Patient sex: M
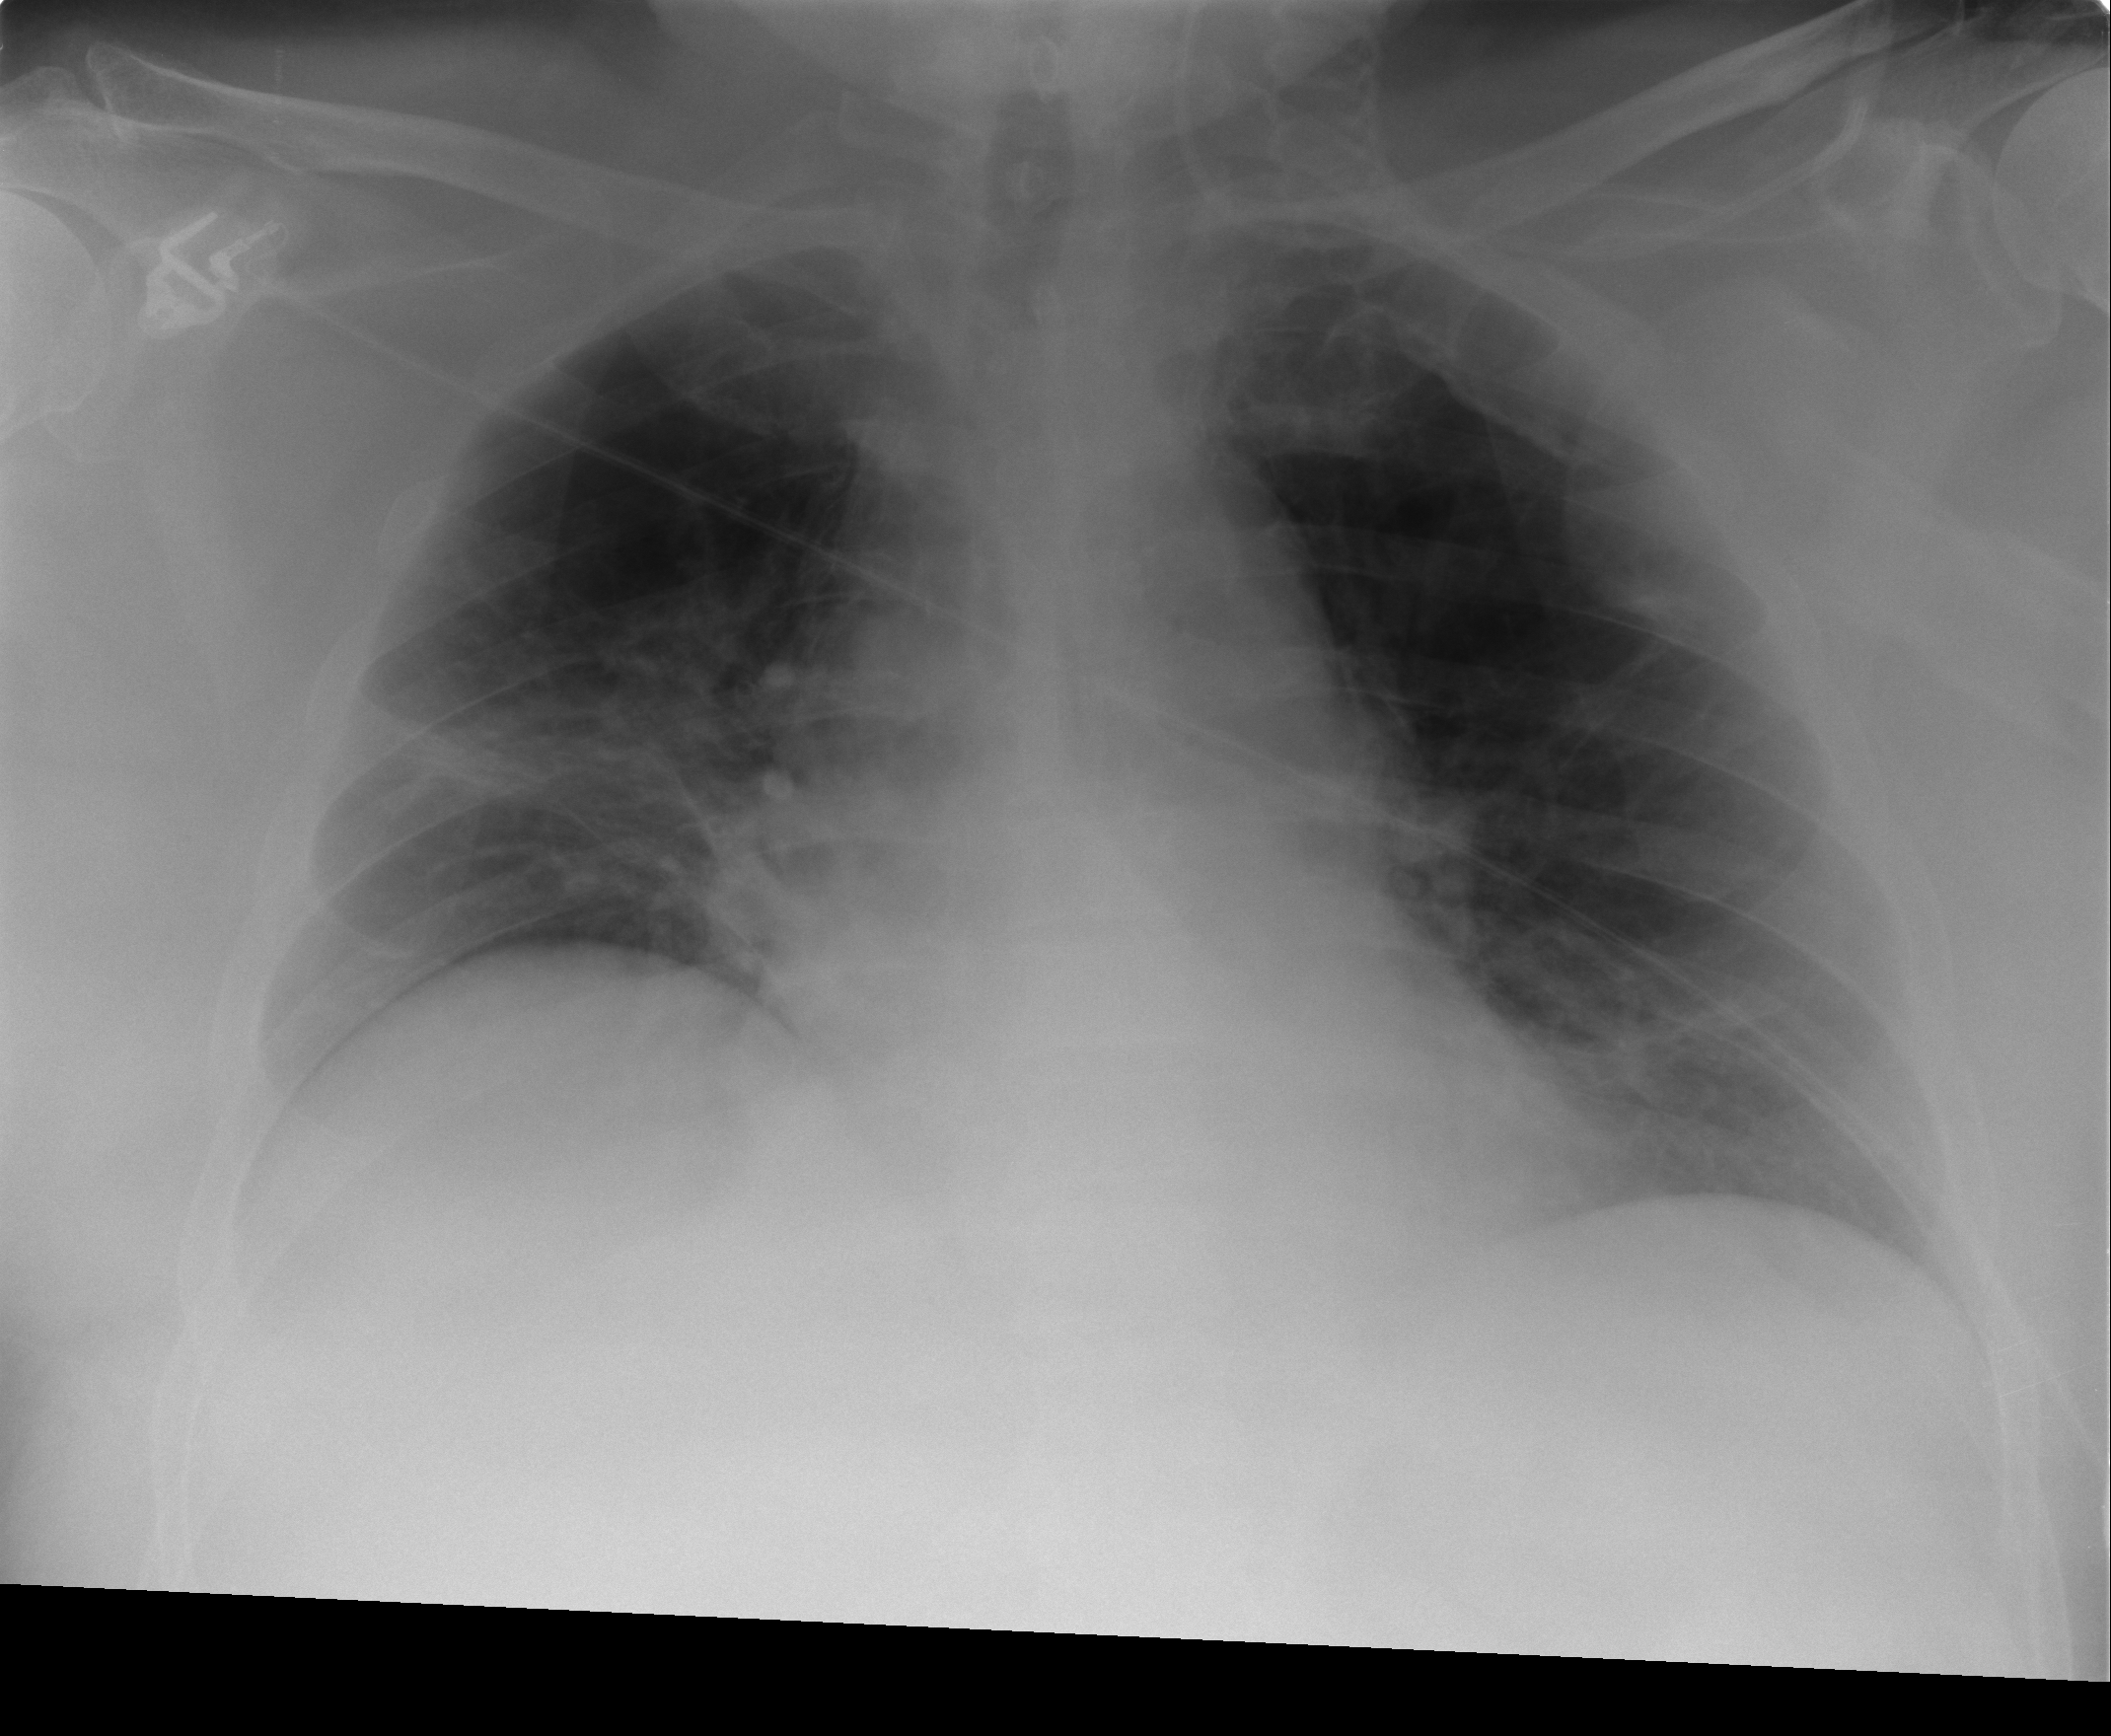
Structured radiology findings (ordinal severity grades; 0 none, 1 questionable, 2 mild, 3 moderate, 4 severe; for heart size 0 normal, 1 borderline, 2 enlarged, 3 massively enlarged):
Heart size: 1
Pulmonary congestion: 2
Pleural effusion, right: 0
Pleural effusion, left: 1
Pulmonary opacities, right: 1
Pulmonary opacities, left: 0
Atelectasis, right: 3
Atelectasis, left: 1